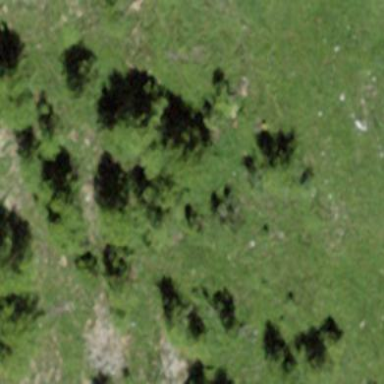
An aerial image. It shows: Forest area.